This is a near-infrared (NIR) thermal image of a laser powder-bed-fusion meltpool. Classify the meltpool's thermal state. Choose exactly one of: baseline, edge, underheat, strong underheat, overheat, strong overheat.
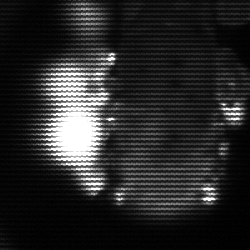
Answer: strong underheat